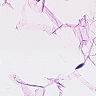
Metastatic tissue present: no